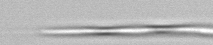
Label: Pseudo-nitzschia